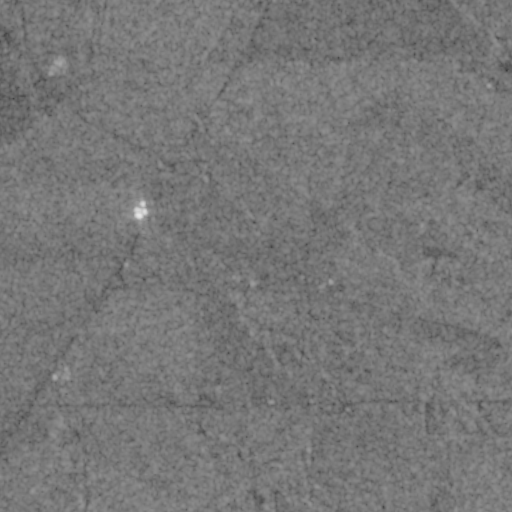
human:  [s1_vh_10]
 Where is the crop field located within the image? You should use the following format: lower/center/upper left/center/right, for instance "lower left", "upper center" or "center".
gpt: The crop field is located in the upper center of the image.
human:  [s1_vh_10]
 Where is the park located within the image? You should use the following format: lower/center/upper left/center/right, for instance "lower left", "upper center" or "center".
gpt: There is no park in the image.

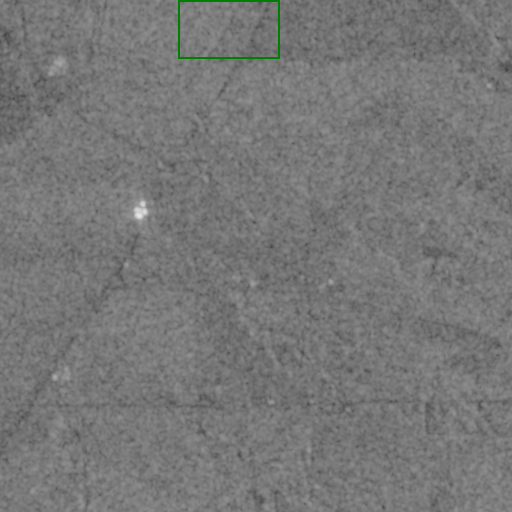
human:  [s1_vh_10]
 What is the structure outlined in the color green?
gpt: The structure outlined in green is a crop field.
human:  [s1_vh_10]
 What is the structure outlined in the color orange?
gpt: There is no orange outline.